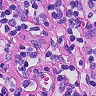
Metastatic tissue present: no